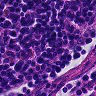
Metastatic tissue present: no